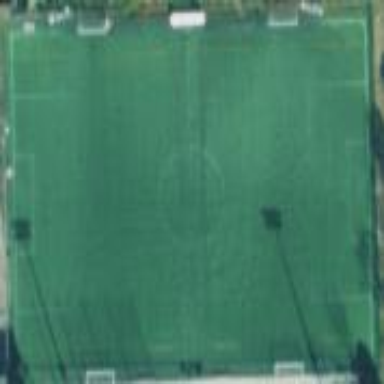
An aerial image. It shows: Soccer pitch for leisure land activities.